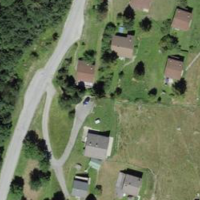
EUNIS habitat code: 24
Species observed at this site:
Campanula glomerata